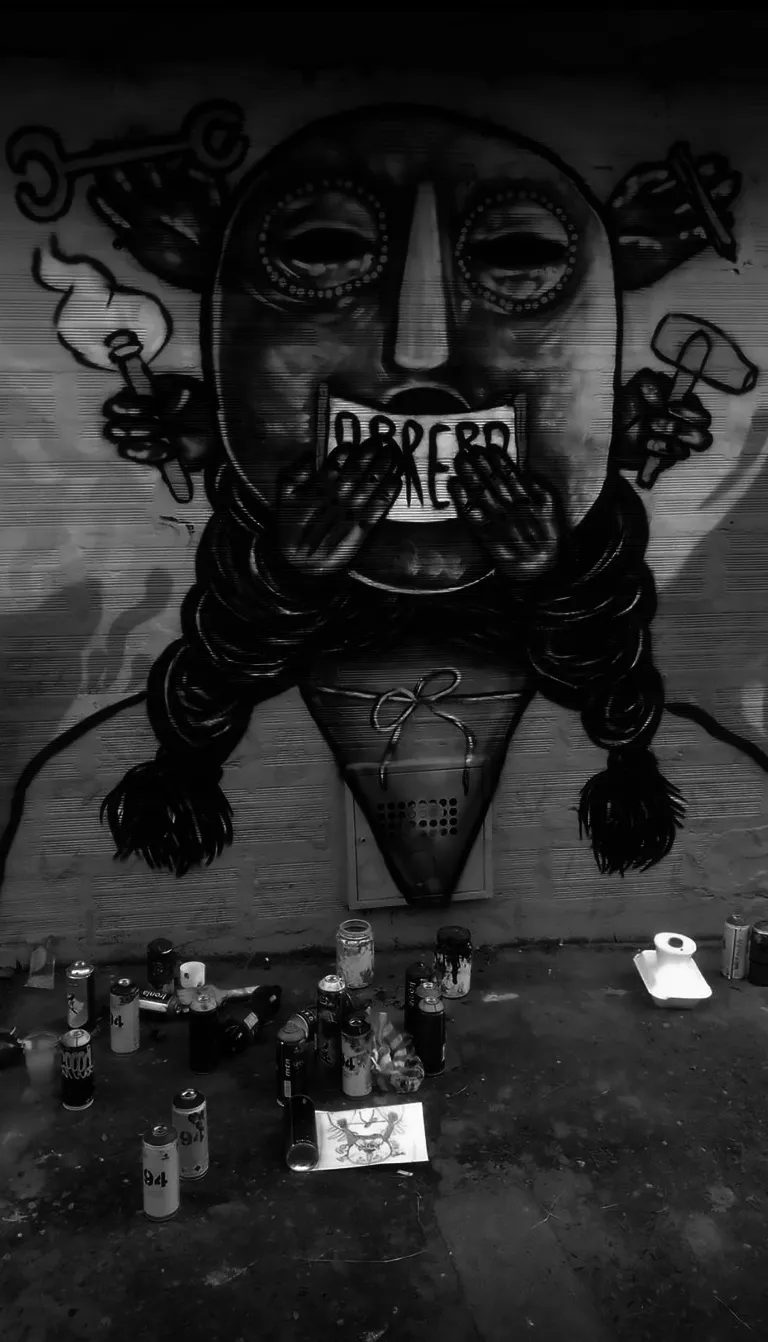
A mural painted by Joma representing a worker (obrero) (Agroarte 2018).
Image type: medical_photograph (other_medical_photograph)